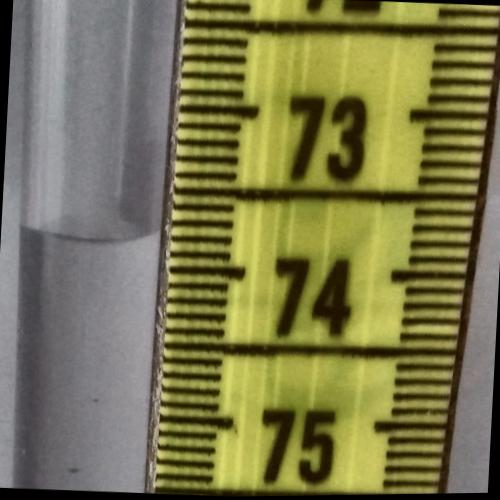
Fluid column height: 73.8 cm